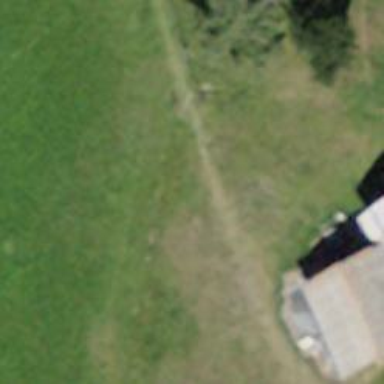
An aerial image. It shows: Unpaved path.